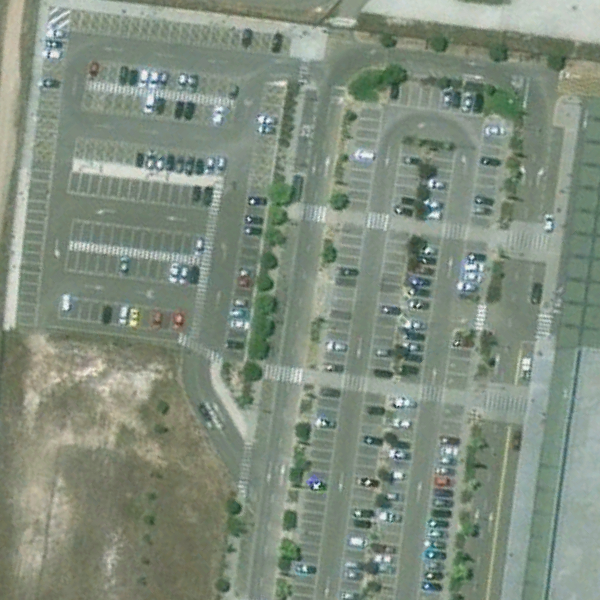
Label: Parking